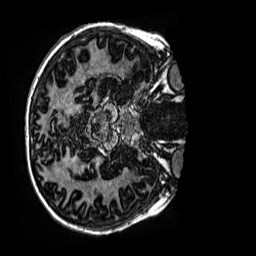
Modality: MP2RAGE
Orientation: axial
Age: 11
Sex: male
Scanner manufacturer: siemens
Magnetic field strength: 3 T
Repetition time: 4 s
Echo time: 0.00299 s